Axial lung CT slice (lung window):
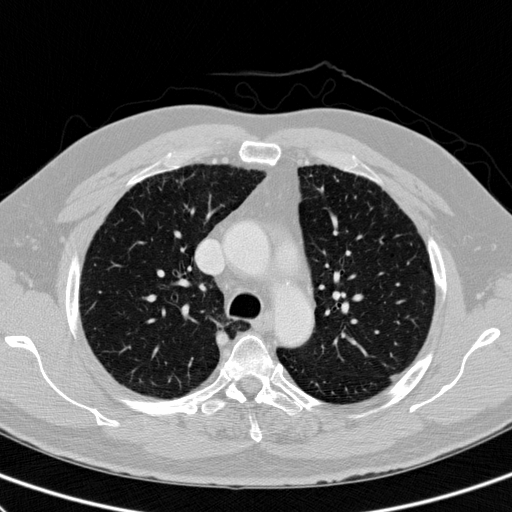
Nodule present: no